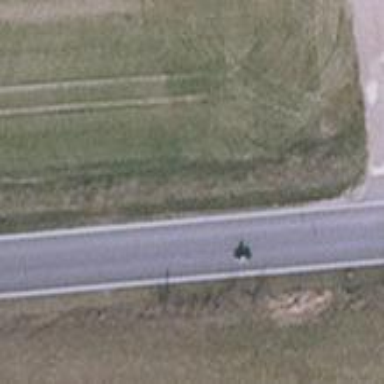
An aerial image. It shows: Asphalt road classified as tertiary.